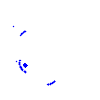
Particle: proton